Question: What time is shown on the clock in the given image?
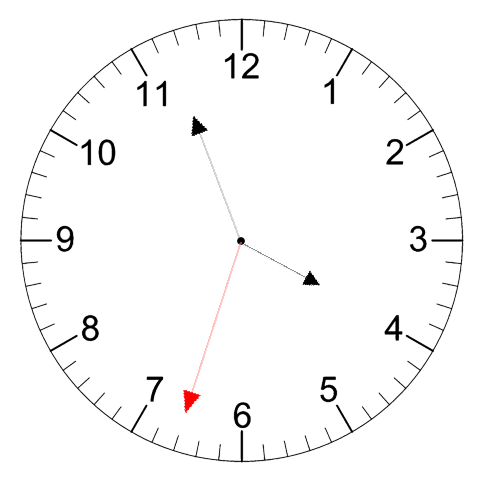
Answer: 03:56:33